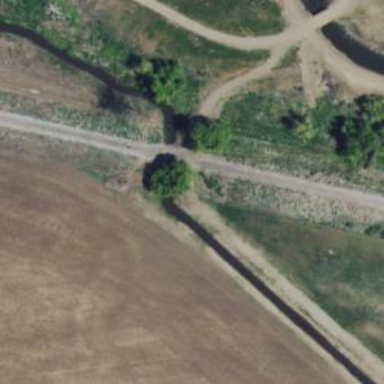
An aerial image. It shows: Canal culvert running through tunnel.